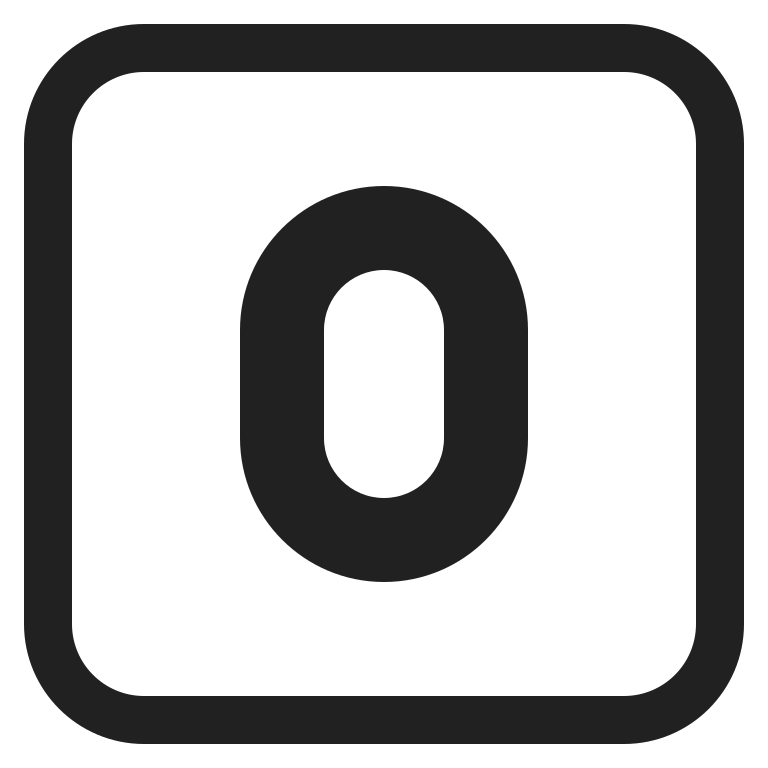
keycap 0 high contrast